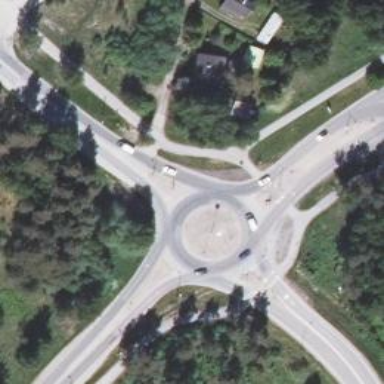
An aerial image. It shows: Secondary road leading to roundabout.